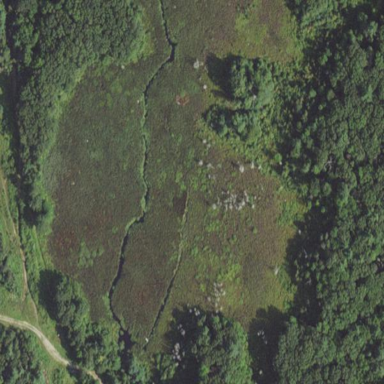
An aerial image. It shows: Marshy wetland area.